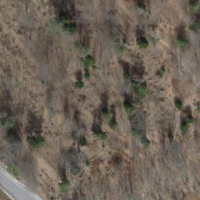
EUNIS habitat code: 41
Species observed at this site:
Corylus avellana
Podarcis muralis